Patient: sex F, age 70
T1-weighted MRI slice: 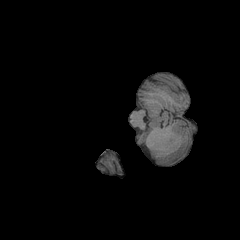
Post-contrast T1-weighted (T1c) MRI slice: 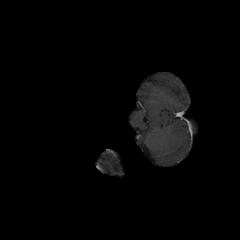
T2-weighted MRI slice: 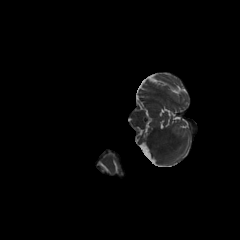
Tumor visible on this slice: no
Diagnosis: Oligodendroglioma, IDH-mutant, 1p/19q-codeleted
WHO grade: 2